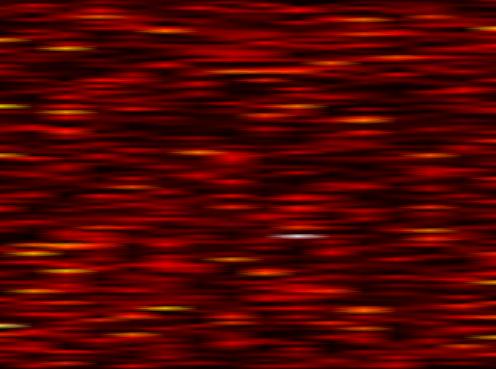
Label: WOLA